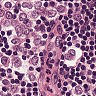
Metastatic tissue present: yes